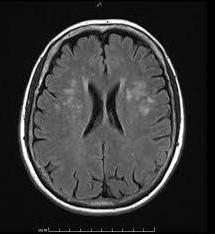
Label: notumor